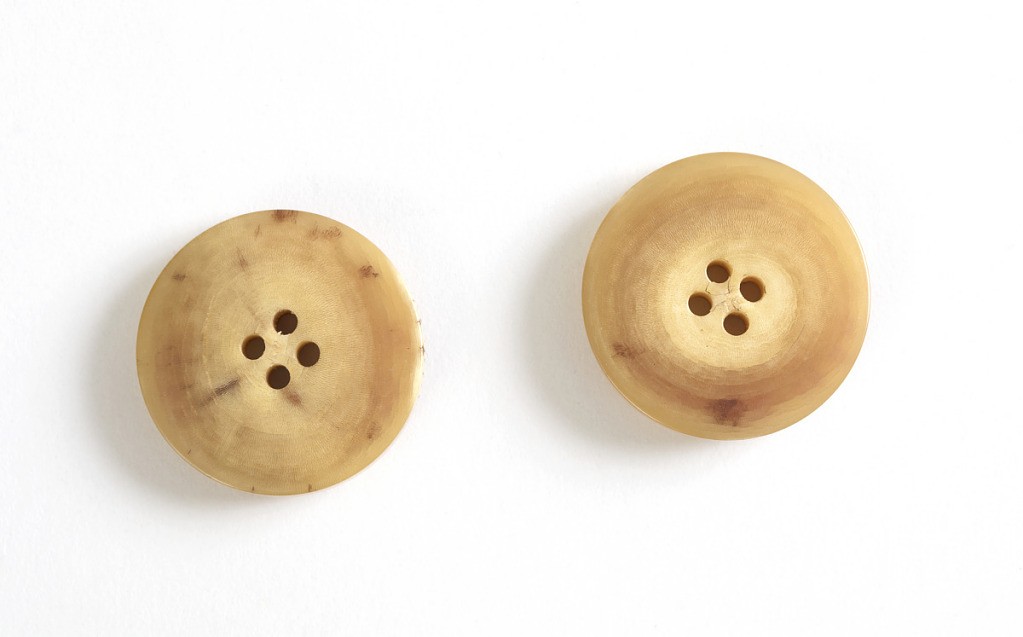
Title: Buttons
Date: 19th century
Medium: Cut and drilled horn
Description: Two circular beige to tan buttons; each with four holes.